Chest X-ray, PA view. Patient: 52 years old, sex M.
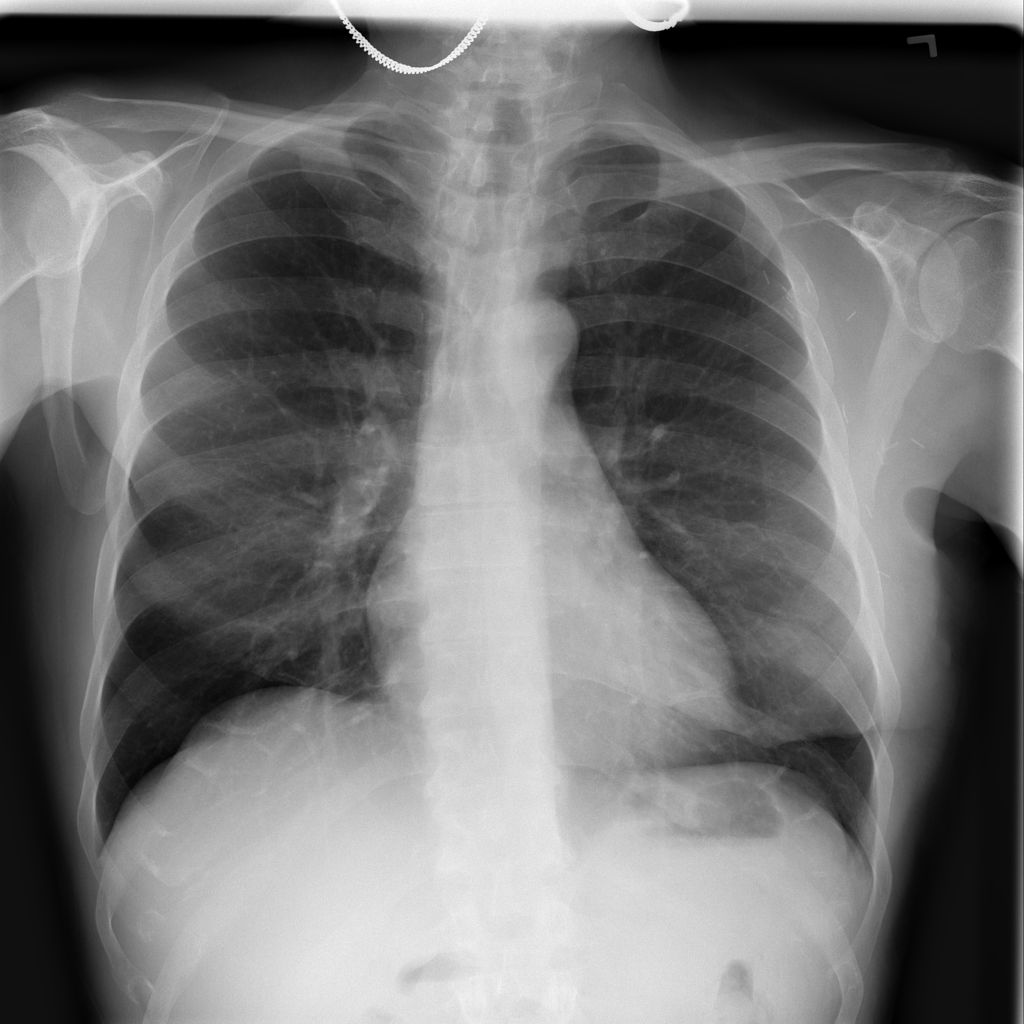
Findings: No Finding